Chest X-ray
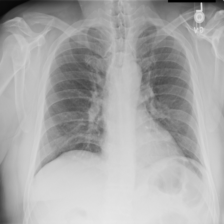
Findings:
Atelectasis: negative
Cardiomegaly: negative
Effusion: negative
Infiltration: negative
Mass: negative
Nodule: negative
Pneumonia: negative
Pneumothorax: negative
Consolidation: negative
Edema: negative
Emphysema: negative
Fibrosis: negative
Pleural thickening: negative
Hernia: negative